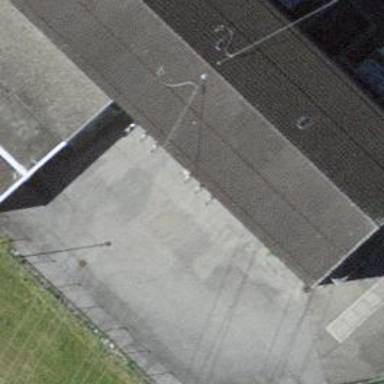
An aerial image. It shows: Power line with three cables.